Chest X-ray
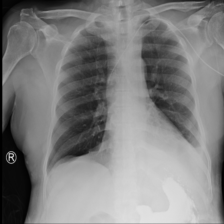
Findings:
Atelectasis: positive
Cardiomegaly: positive
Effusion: positive
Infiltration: positive
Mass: negative
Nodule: negative
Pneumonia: negative
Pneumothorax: negative
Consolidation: negative
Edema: negative
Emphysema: negative
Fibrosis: negative
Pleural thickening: negative
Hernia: negative